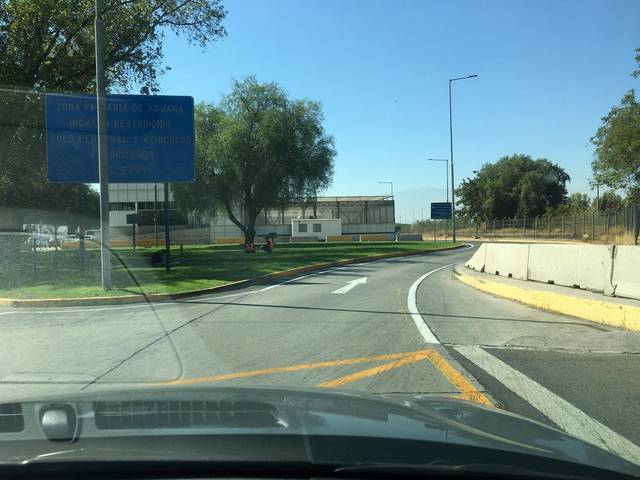
Region: Chile
Coordinates: -33.411, -70.791